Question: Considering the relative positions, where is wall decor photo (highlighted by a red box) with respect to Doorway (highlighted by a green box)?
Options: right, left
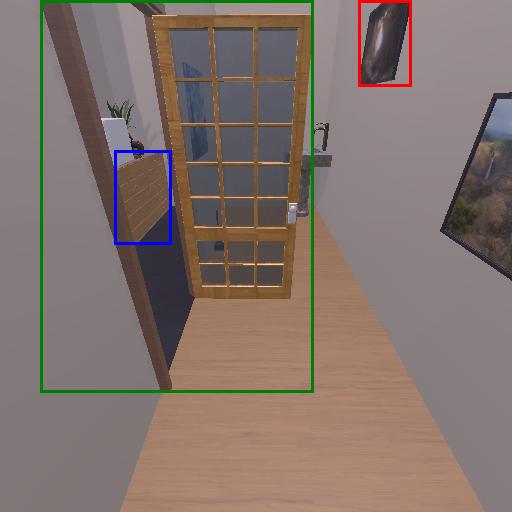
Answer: right